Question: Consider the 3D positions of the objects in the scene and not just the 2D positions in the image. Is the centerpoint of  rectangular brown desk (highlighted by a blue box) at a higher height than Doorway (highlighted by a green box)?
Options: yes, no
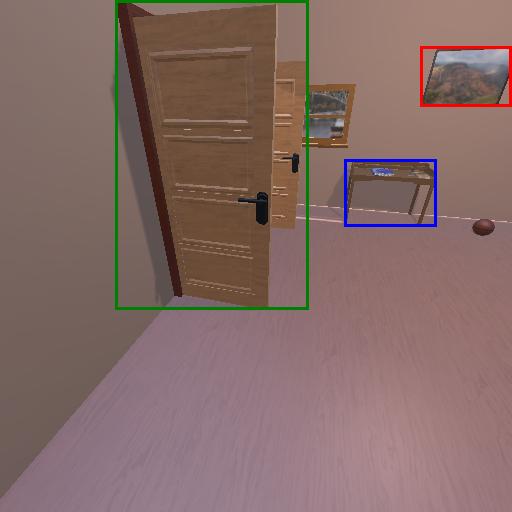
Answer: yes